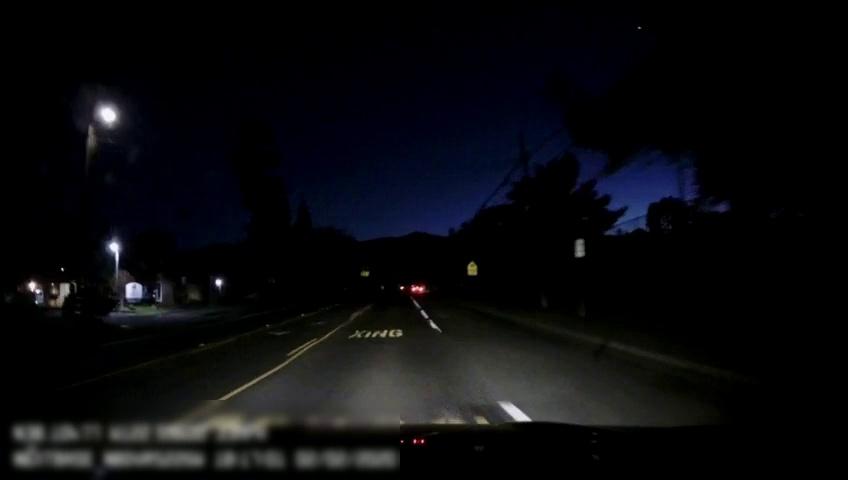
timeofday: Night
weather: Other
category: Drivable Space
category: Vehicles | Car
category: Lanes | Alternate Lane
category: Lanes | Opposite Lane
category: Lanes | Alternate Lane